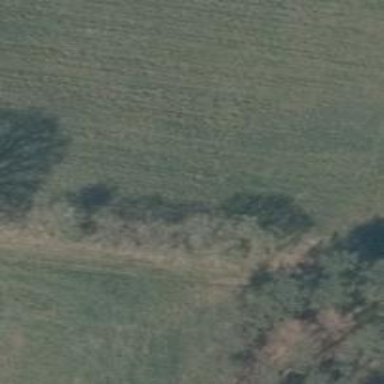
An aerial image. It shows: Row of trees in natural setting.